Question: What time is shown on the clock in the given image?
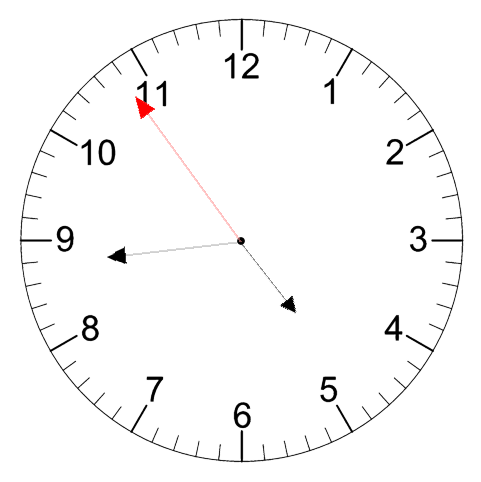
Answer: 04:43:54